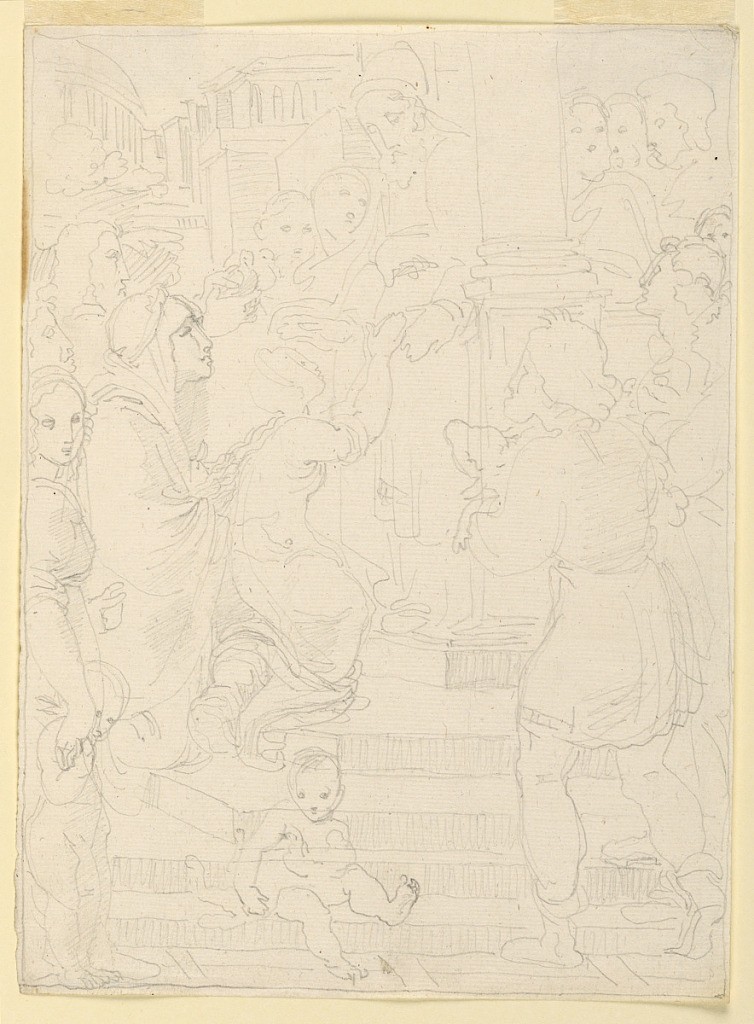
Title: Urban Scene with Cleric and Supplicant Figures
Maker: Fortunato Duranti, Italian, 1787 - 1863
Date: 1820–1850
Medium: Graphite on paper
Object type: Drawing
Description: Urban Scene with Cleric and Supplicant Figures.